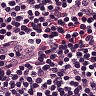
Metastatic tissue present: no